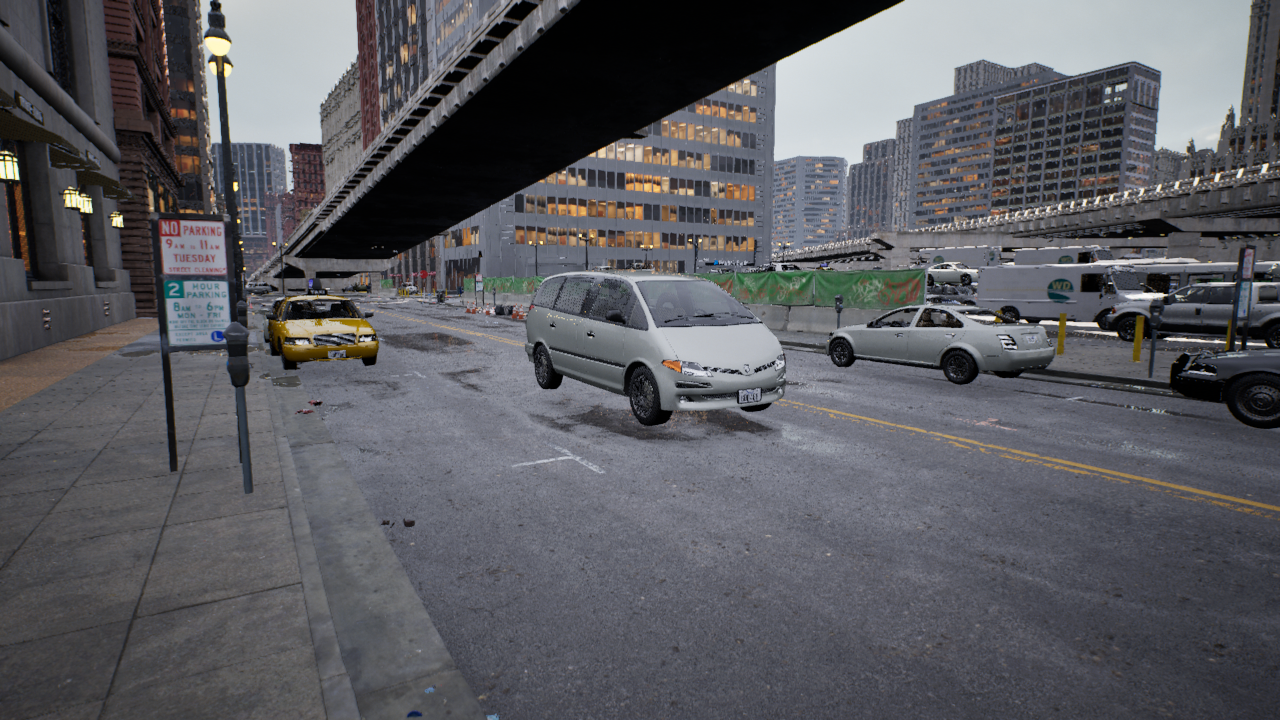
Venue: downtown
Lighting: clear day
Vehicle rig: minivan